Aerial crown-view tile of a tropical tree (Barro Colorado Island, Panama), acquired 20240813:
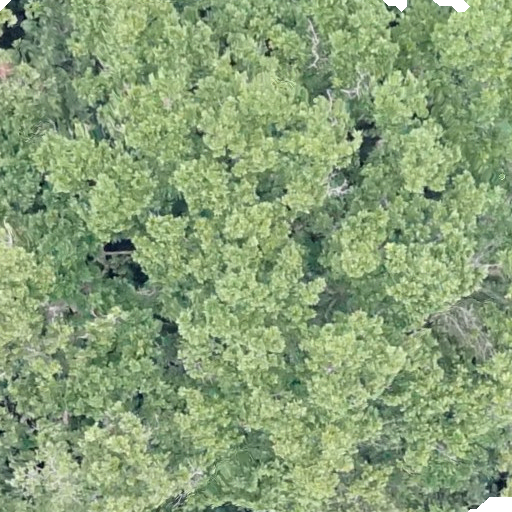
Species: Anacardium excelsum
GBIF accepted scientific name: Anacardium excelsum
Crown area: 581.272 m²